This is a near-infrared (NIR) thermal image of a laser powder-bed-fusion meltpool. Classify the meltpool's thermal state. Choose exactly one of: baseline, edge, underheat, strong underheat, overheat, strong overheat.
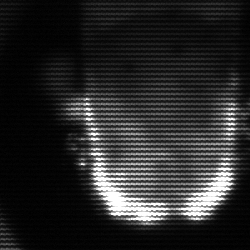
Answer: baseline